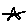
Label: star